Question: So im using an ExpandableListView and a custom adapter that extends BaseExpandableListViewAdapter in my application. But when I click on a Group (that is essentially the parent) it tells the ExpandableListView to expand the group and reveal the children below it. But the problem is, the children have a grey box over their entire view and you cannot see anyhting but a grey box. I have no idea why this happens
Note: this only happens on android version lower than 4.0. it works perfect on android 4.0, but android 2.3.3 and below the grey box appears. Any idea why?
In my opinion sample code would probably not be necessary because Im guessing it is something to do with the android OS but if any code is needed, please ask me and I will edit the question and post it, Thank you!!
heres is what the grey box looks like, the group (parent) is obviously the thing above the grey box

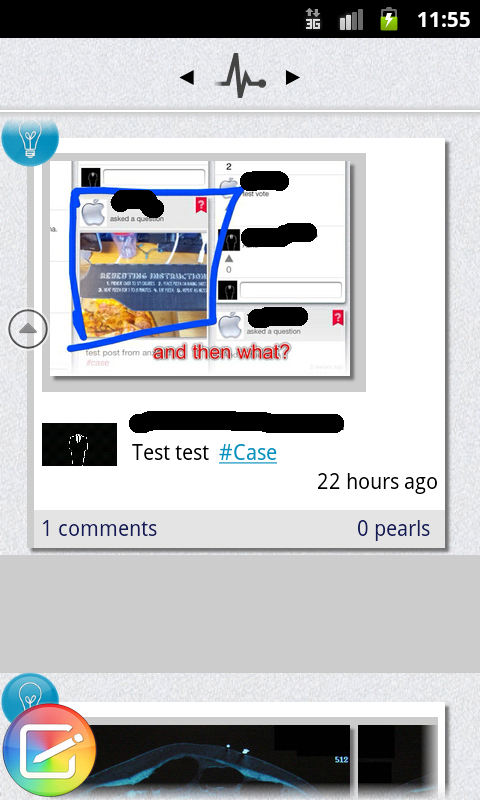
Answer: Well for anyone who looks at this in the future, I finally figured it out, in my xml file for the layout of the "child" i had clipChildren="true", changed it to false and it worked.